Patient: sex M, age 74
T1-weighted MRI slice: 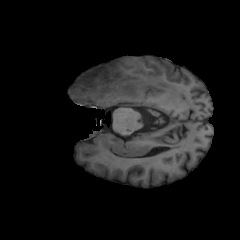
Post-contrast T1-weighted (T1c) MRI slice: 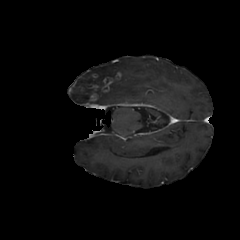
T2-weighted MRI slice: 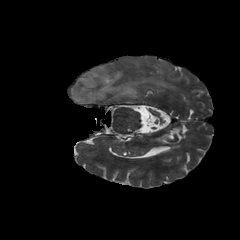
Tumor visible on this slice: yes
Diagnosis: Glioblastoma, IDH-wildtype
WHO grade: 4